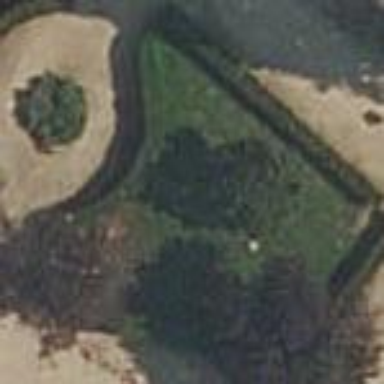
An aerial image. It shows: Hedge barrier.